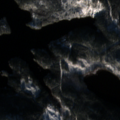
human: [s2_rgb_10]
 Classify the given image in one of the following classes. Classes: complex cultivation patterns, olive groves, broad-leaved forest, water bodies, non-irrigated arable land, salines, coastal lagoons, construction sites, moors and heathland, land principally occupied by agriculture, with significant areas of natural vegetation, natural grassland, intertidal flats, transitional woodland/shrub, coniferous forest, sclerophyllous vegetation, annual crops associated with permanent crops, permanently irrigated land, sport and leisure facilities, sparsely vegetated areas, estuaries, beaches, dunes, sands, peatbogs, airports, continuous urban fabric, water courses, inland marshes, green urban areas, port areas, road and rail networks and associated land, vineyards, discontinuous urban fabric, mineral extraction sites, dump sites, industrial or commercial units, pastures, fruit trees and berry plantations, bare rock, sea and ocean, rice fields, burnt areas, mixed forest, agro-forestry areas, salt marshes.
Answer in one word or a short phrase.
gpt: coniferous forest, mixed forest, transitional woodland/shrub, water bodies